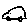
Label: car